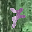
Label: 7